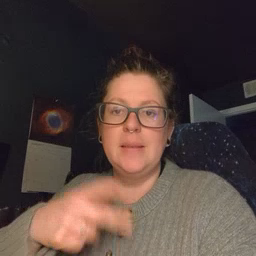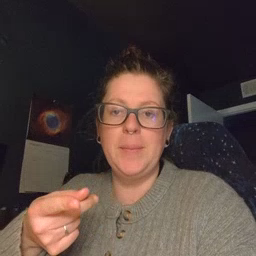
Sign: puppy